Question: I would like to access the the _news items in a loop. But don't know how to get this done.

My Game.m looks like
'''
#import "Game.h"
@implementation Game
@synthesize homename = _homename;
@synthesize guestname = _guestname;
@synthesize date = _date;
@synthesize gametype = _gametype;
@synthesize news = _news;
@synthesize gameId = _gameId;
-(NSString*)description{
return [NSString stringWithFormat:@"%@ gegen %@ (%@)", self.homename, self.guestname, self.gametype];
}
@end
'''
My Game.h looks like
'''
#import <Foundation/Foundation.h>
#import <RestKit/RestKit.h>
#import "News.h"
@interface Game : NSObject {
NSString* _homename;
NSString* _guestname;
NSString* _date;
NSString* _gametype;
NSNumber* _gameId;
// News* news;
@public
NSArray* _news;
}
@property (nonatomic, retain) NSString* homename;
@property (nonatomic, retain) NSString* guestname;
@property (nonatomic, retain) NSString* date;
@property (nonatomic, retain) NSString* gametype;
//@property (nonatomic, retain) News* news;
@property (nonatomic, retain) NSArray* news;
@property (nonatomic, retain) NSNumber* gameId;
@end
'''
My News.h looks like
'''
#import <Foundation/Foundation.h>
#import <RestKit/RestKit.h>
@interface News : NSObject {
NSString* _minute;
NSString* _title;
NSString* _bodytext;
NSString* _player;
}
@property (nonatomic, retain) NSString* minute;
@property (nonatomic, retain) NSString* title;
@property (nonatomic, retain) NSString* bodytext;
@property (nonatomic, retain) NSString* player;
@end
'''
My news.m looks like
'''
#import "News.h"
@implementation News
@synthesize player = _player;
@synthesize title = _title;
@synthesize bodytext = _bodytext;
@synthesize minute = _minute;
@end
'''
And the code where I want to access the variable looks like:
'''
- (void)objectLoader:(RKObjectLoader*)objectLoader didLoadObjects:(NSArray*)objects {
NSLog(@"Loaded statuses: %@", objects);
HeaderText.text = [NSString stringWithFormat:@"%@", objects ];
// for(News* n in _news) NSLog([n _bodytext]);
// for (id object in objects) {
// NSLog(@"News = %@", object );
// }
}
'''
The NSLog with objects looks good for the game. The next thing is that I want to do something like (above is more pseudo code than real code because I don't know how to do it right):
'''
- (void)objectLoader:(RKObjectLoader*)objectLoader didLoadObjects:(NSArray*)objects {
NSLog(@"Loaded statuses: %@", objects);
HeaderText.text = [NSString stringWithFormat:@"%@", objects ];
// loop all
for (id object in objects) {
news = objects.news;
for (id mynews in news) {
NSLog(@"News minute = %@", news.minute );
NSLog(@"News title = %@", news.title );
NSLog(@"News bodytext = %@", news.bodytext );
NSLog(@"News player = %@", news.player );
}
}
}
'''
How to do the getter/setter methods right (so that I can use it here)?
Sorry for the surely stupid question but I don't get the point with it.
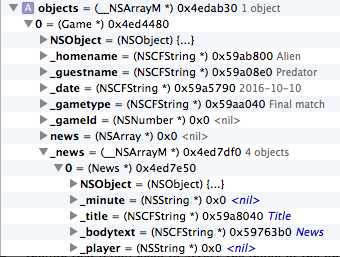
Answer: Two things:
1stly, is the _news object a private variable, without having a property declaration (getters and setters for e.g.)? The '_variableName' format is usually used to denote private variables.
2ndly, if it is not a private variable, do all the items within the _news array belong to the same class?
If so, you can do a
'''
for (NewsObject *theNewsObject in _news)
{
//code here
}
'''
The 'for(id randomObject in array)' is useful when you don't know what type of object is in the array or if the objects contained in the array are of different types.
Now, again, all the objects inside the NewsObject ought to be public properties that can be accessed by other classes (they should have getters and setters).
Hope this helps. :)
So, if I'm getting your question correctly, you have a Game object, which has an array of News object inside it.
So, in your Game.h
'''
NSString* _homename;
NSString* _guestname;
NSString* _date;
NSString* _gametype;
NSNumber* _gameId;
NSArray * _newsObjects; //declare it as NSMutableArray if you need to mutate it
'''
Now, where you declare your properties;
'''
@property(nonatomic, retain)NSArray *newsObjects
'''
Synthesize it like you normally would in the Game.m file
You are creating the getters/setters automatically by using the @synthesize directive. It creates the getters and setters for you.
Again, from your code, it looks like the NSArray of objects that are passed through the method
'''
- (void)objectLoader:(RKObjectLoader*)objectLoader didLoadObjects:(NSArray*)objects
'''
consist of Game objects.
So, to access the News object from within the array of Game objects, import News.h and Game.h in the class where this method is being executed, and do the following:
'''
- (void)objectLoader:(RKObjectLoader*)objectLoader didLoadObjects:(NSArray*)objects {
NSLog(@"Loaded statuses: %@", objects);
// loop all
for (Game *gameObject in objects) {
NSArray *newsObjectArray = [gameObject newsObjects] //or gameObject.newsObject
for (News *mynews in newsObjectArray) {
NSLog(@"News minute = %@", mynews.minute );
NSLog(@"News title = %@", mynews.title );
NSLog(@"News bodytext = %@", mynews.bodytext );
NSLog(@"News player = %@", mynews.player );
}
}
}
'''
What I found in your code that there was code that was being executed which was not declared in any part of the example that you posted.
What the code above will do is it will look through the Game object array (called 'objects').
Then, for each 'gameObject' within that array, it will loop through the array of 'newsObject' for that 'gameObject'.
Hope this helps. :)